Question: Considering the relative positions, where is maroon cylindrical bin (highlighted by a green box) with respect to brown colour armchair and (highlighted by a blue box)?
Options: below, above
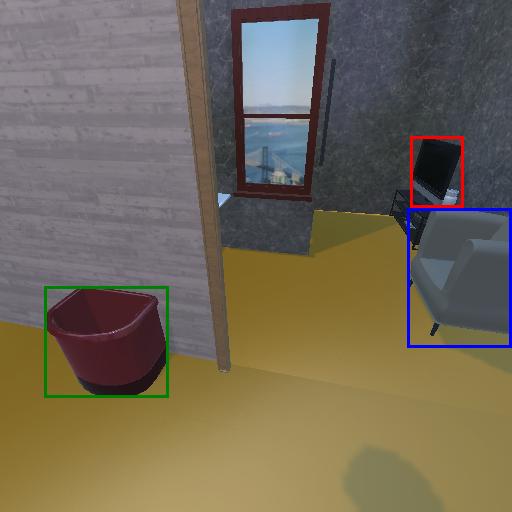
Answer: below